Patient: sex M, age 30
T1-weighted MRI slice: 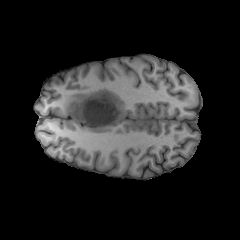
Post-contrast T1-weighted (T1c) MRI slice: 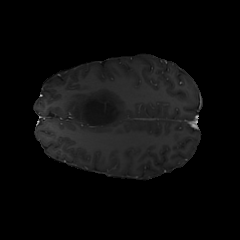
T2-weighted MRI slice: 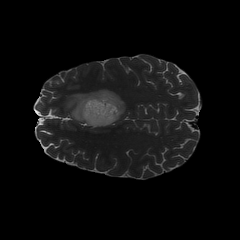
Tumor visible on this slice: yes
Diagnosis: Astrocytoma, IDH-mutant
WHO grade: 2